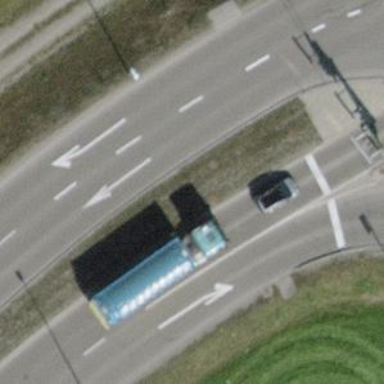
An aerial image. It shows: Road with traffic signals.